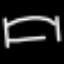
Label: bed